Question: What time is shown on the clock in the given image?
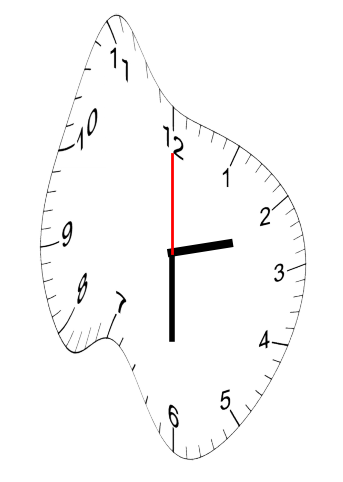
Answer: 02:30:00